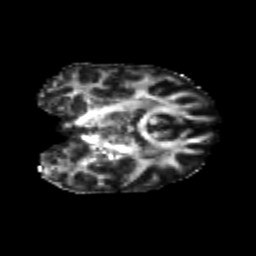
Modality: FA
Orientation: coronal
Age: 25
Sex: female
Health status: healthy
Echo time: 0.074 s